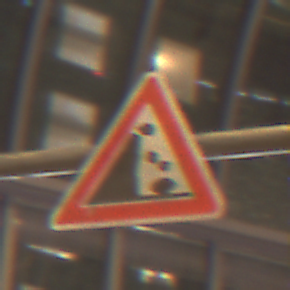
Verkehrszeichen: SteinschlagLinks
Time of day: NotSpecified
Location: Indoor (Urban)
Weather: NotSpecified
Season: NotSpecified
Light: Artificial